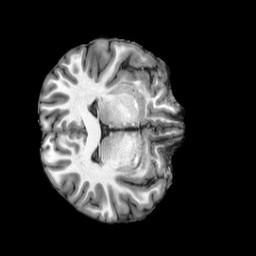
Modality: T1w
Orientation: axial
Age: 19
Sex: female
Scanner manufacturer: siemens
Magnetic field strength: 3 T
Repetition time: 2.5 s
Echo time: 0.00222 s